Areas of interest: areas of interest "Car Dealership"
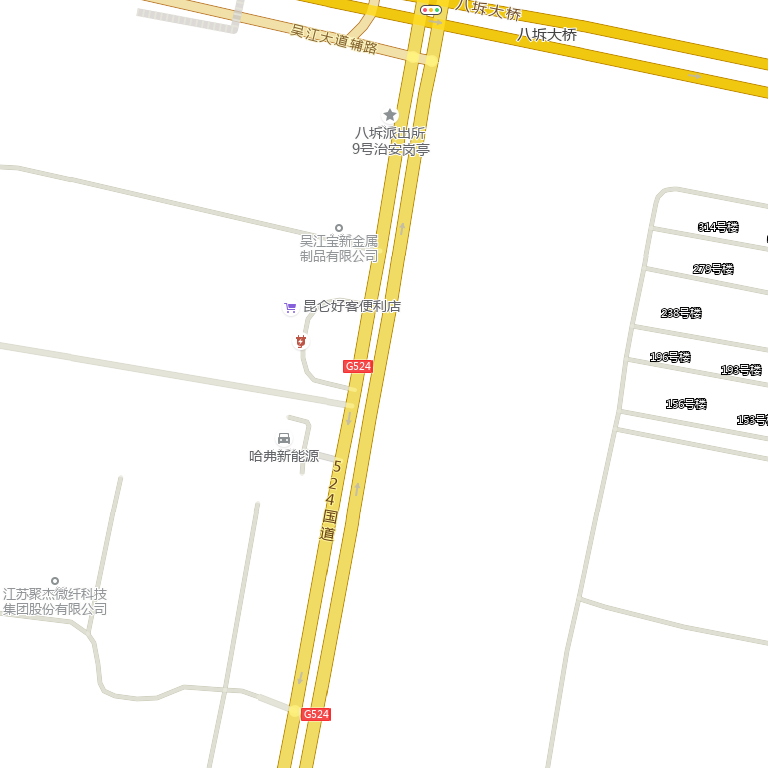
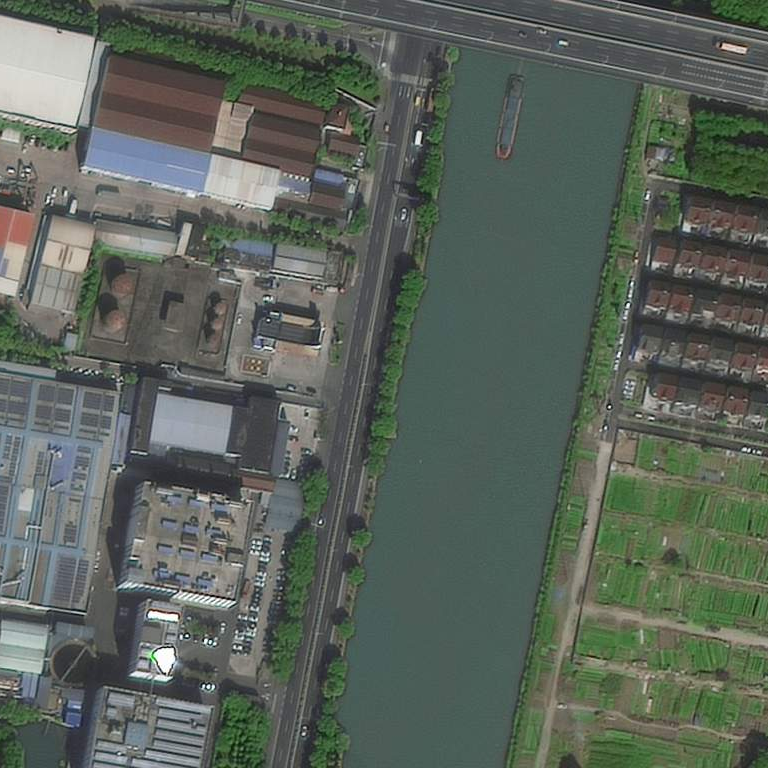